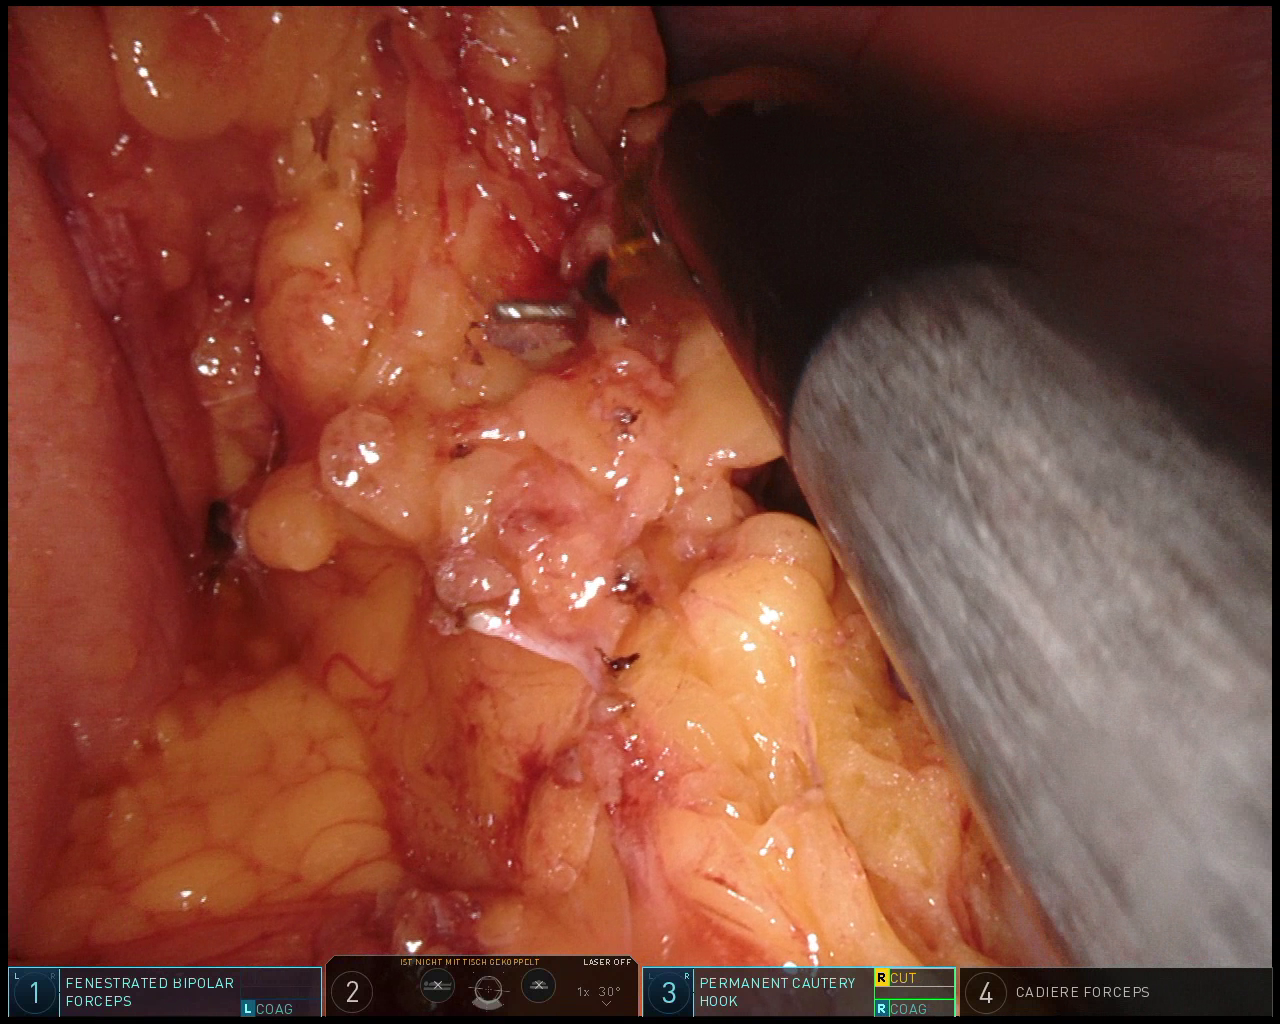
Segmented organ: stomach
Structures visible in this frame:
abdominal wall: yes
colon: yes
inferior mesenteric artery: no
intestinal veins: no
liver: no
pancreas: no
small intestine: no
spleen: no
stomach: yes
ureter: no
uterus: no
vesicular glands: no